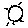
Label: sun